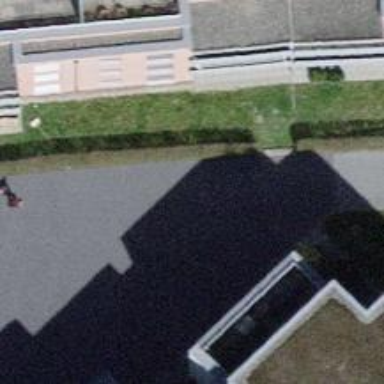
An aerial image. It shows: Footway.